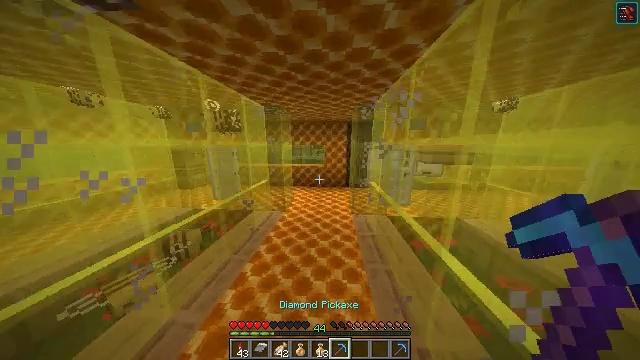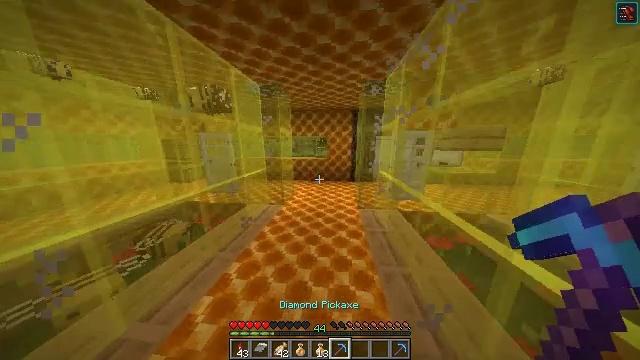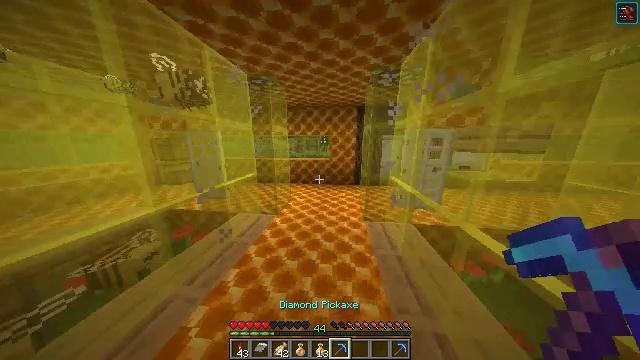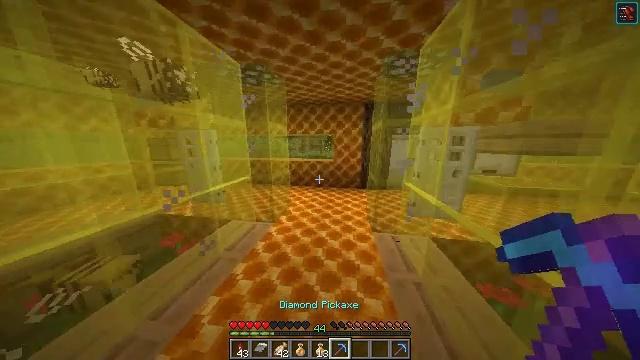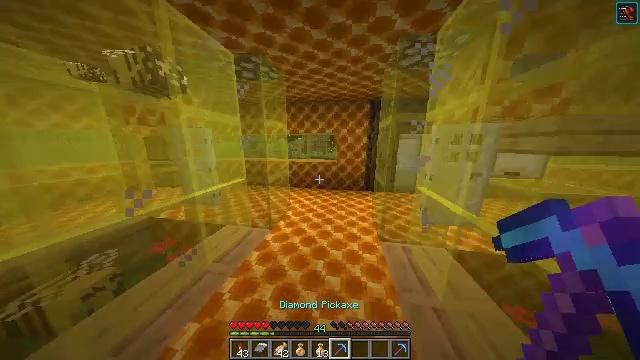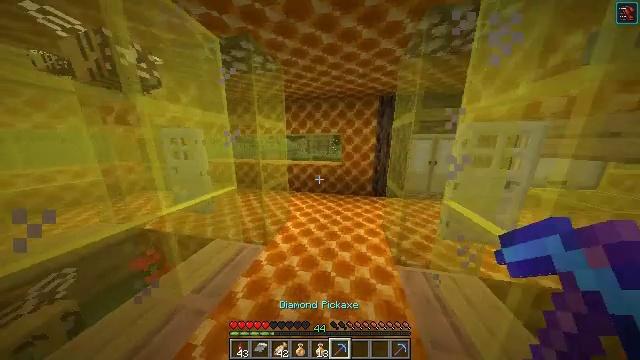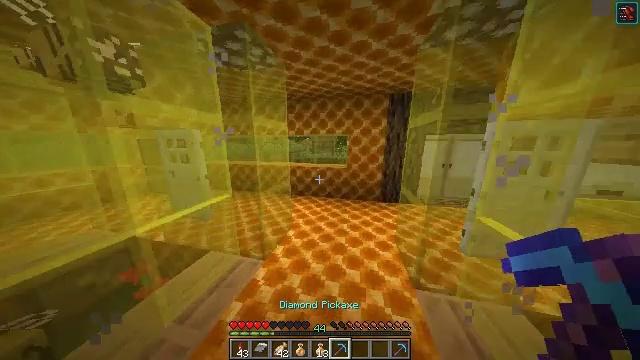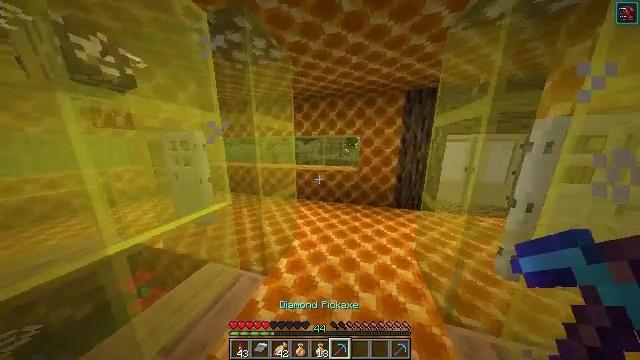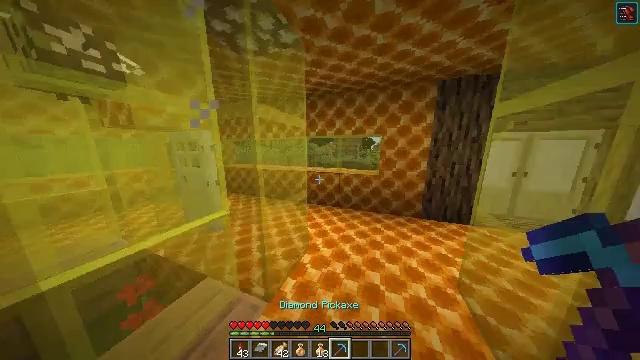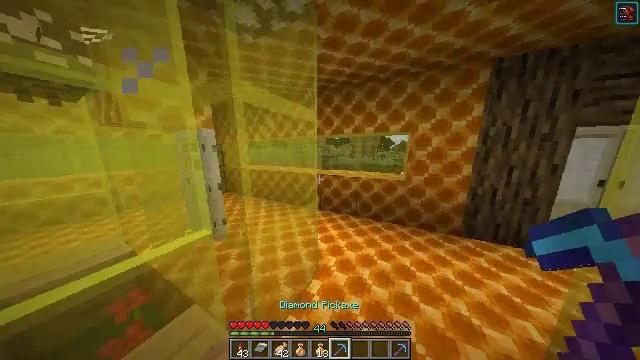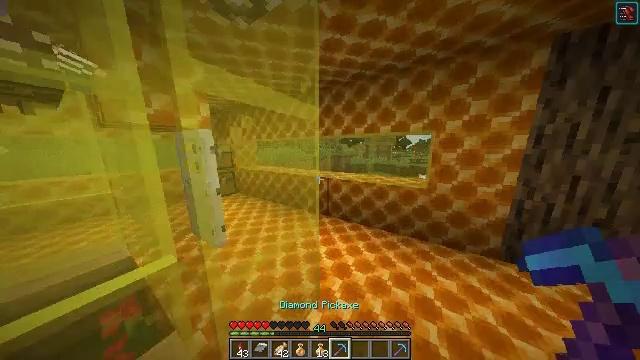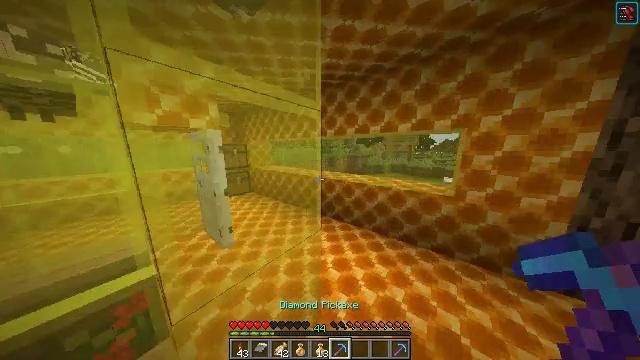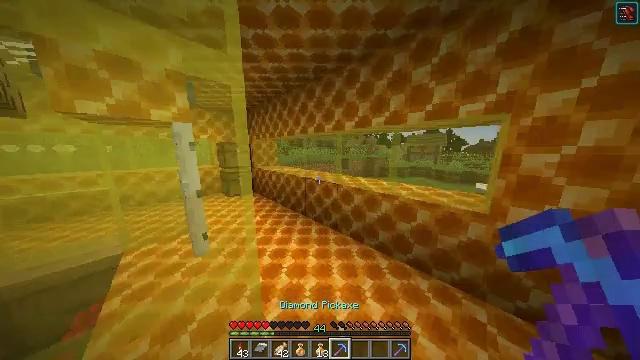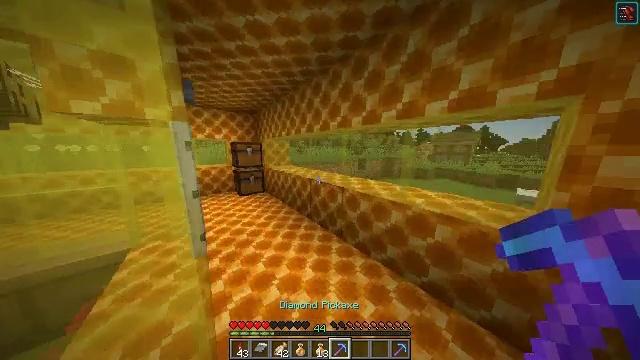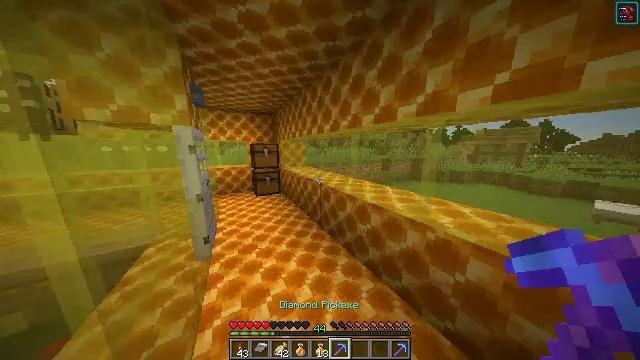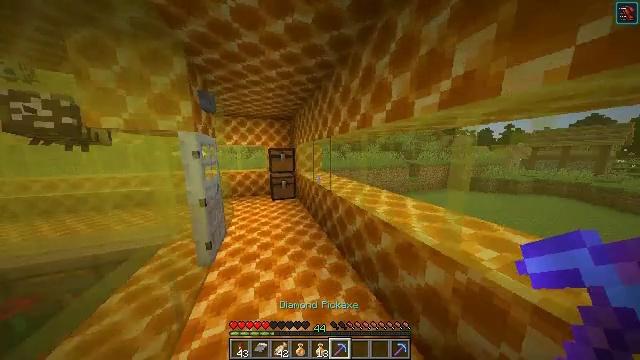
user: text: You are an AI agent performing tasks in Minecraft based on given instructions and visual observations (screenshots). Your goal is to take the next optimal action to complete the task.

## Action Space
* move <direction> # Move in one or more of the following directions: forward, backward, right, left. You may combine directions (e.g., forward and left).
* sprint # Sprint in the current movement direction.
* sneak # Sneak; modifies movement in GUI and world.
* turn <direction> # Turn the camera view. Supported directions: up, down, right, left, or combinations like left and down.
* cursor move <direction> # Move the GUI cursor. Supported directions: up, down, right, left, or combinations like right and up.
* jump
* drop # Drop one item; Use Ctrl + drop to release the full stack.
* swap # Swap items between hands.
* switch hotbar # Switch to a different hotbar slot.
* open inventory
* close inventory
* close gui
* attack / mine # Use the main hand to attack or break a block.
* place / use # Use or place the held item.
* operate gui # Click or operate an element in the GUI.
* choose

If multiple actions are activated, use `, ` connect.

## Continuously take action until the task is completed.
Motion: motion action
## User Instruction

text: Use honey bottles to craft a honey block.
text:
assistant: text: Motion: move forward, turn left
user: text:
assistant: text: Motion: move forward
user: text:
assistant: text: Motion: move forward, turn left
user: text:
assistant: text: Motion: move forward, turn left
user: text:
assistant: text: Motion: move forward, turn left
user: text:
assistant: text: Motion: move forward, turn left
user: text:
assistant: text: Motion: move forward, turn left
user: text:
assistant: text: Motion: move forward, turn left
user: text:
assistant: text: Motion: move forward, turn left
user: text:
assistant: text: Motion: move forward and move right, turn left
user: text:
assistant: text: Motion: move forward and move right, turn left
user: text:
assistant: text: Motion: move forward and move right, turn left
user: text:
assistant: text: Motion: move forward and move right, turn left
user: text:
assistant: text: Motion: move forward and move right, turn left
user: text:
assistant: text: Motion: move forward and move right, turn left and up
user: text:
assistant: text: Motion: move forward, turn left
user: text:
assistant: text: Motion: move forward, turn left
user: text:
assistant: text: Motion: move forward, turn left and up
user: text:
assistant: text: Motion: move forward, turn left and up
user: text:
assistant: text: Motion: move forward
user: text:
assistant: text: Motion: move forward
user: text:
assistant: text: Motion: move forward
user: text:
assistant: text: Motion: move forward, turn left
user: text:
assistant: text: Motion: move forward
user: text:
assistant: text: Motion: move forward, use / place
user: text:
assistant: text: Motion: use / place
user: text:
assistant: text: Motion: use / place
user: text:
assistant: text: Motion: no_op
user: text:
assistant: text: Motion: no_op
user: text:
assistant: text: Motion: cursor move up, open gui